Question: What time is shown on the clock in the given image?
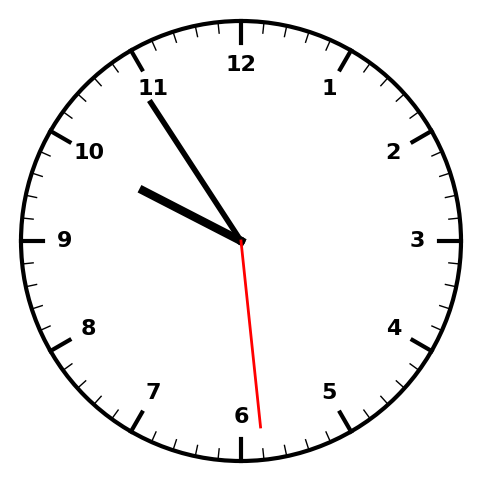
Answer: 09:54:29